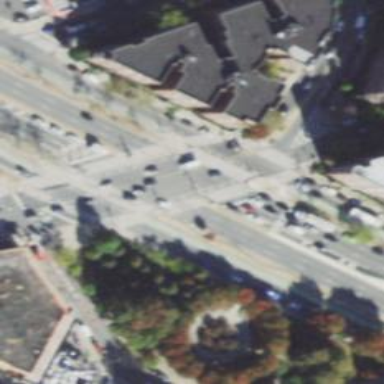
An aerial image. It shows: Traffic island located on footway.